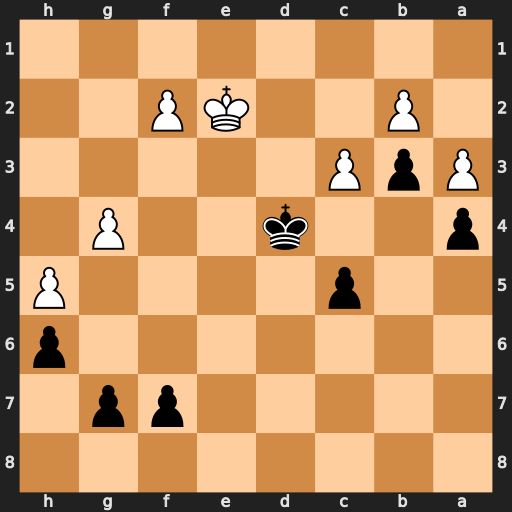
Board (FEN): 8/5pp1/7p/2p4P/p2k2P1/PpP5/1P2KP2/8
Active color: b
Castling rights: -
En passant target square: -
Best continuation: Ke4 f3+ Kf4